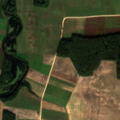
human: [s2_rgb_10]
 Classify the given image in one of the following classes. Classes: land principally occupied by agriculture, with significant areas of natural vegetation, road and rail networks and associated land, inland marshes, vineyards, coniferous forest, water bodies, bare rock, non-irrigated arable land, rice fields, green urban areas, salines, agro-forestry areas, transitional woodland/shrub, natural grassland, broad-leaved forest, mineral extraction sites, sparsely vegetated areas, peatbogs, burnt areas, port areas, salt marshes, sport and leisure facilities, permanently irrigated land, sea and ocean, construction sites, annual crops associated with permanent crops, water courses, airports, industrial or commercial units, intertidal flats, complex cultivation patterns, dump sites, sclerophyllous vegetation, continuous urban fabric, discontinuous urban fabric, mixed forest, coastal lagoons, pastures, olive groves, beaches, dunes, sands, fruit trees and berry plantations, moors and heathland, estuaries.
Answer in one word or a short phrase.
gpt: non-irrigated arable land, complex cultivation patterns, land principally occupied by agriculture, with significant areas of natural vegetation, mixed forest